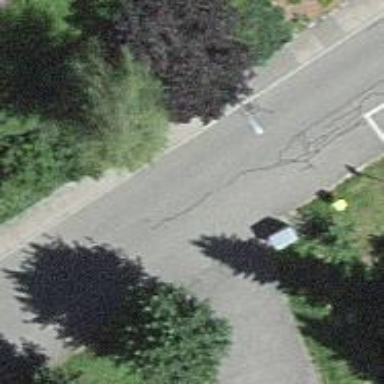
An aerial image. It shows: Residential road with sidewalk on the left side.